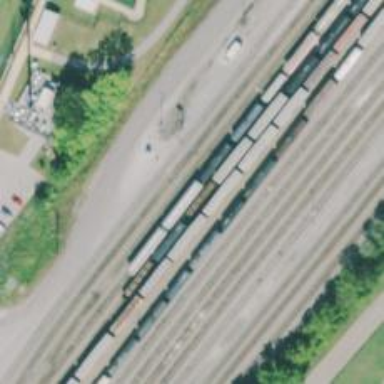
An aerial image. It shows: Railway yard used for servicing trains.